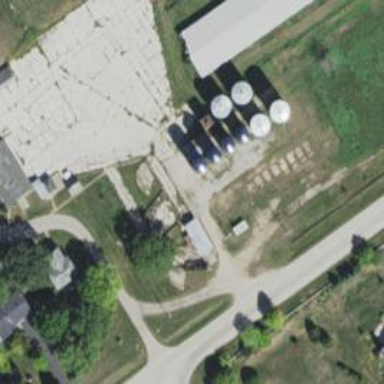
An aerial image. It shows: Silo.